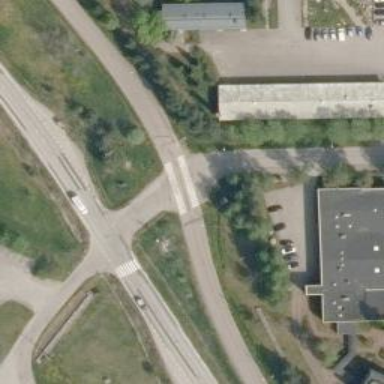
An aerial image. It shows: Asphalt cycleway.